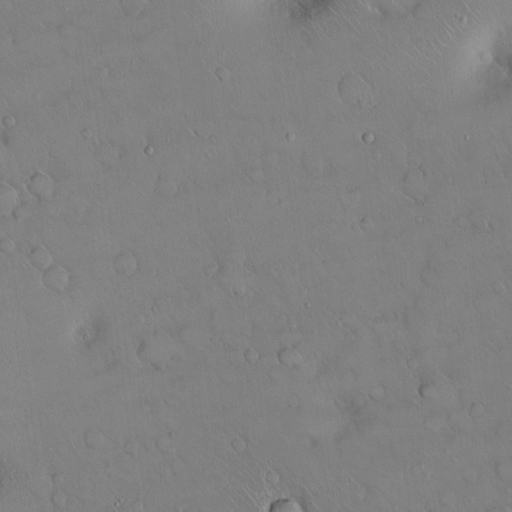
Classes present: Background, Cone